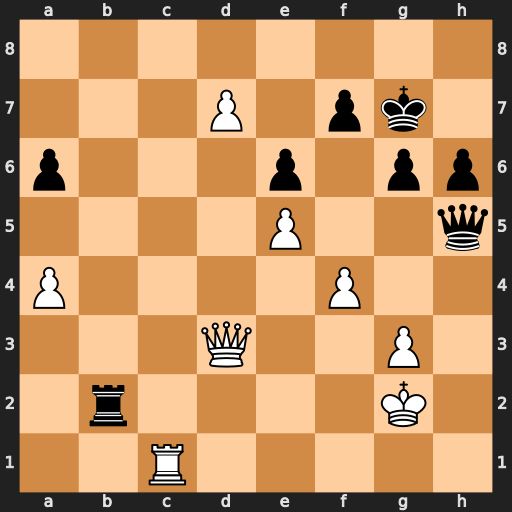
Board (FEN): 8/3P1pk1/p3p1pp/4P2q/P4P2/3Q2P1/1r4K1/2R5
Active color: w
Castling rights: -
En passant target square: -
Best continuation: Rc2 Rb1 d8=Q